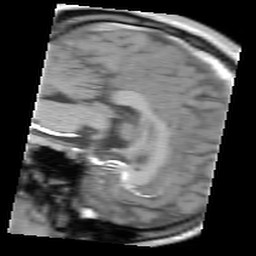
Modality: FLASH
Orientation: sagittal
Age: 19
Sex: male
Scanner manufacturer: siemens
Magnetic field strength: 3 T
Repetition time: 0.245 s
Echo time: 0.0026 s